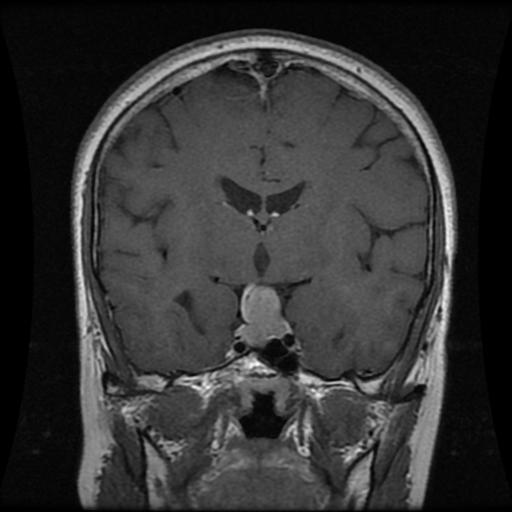
Label: pituitary